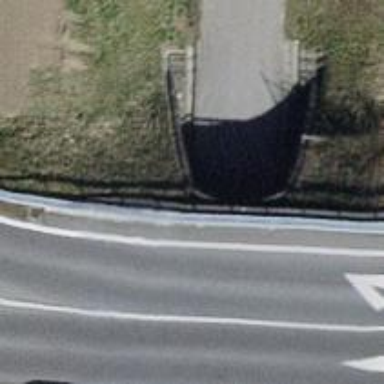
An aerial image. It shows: Asphalt track tunnel with grade1 tracktype.